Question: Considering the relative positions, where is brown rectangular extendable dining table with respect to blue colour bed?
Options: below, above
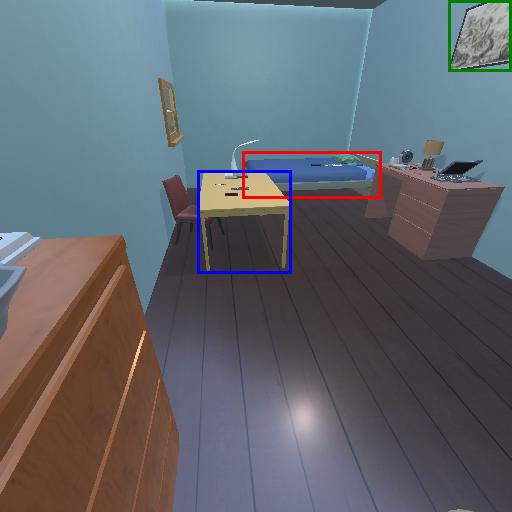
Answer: below